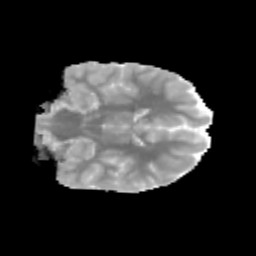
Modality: MD
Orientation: coronal
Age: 9
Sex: male
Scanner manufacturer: siemens
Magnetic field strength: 3 T
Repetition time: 3.8 s
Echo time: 0.07 s